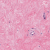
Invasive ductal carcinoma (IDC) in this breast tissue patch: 0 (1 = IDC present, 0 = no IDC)